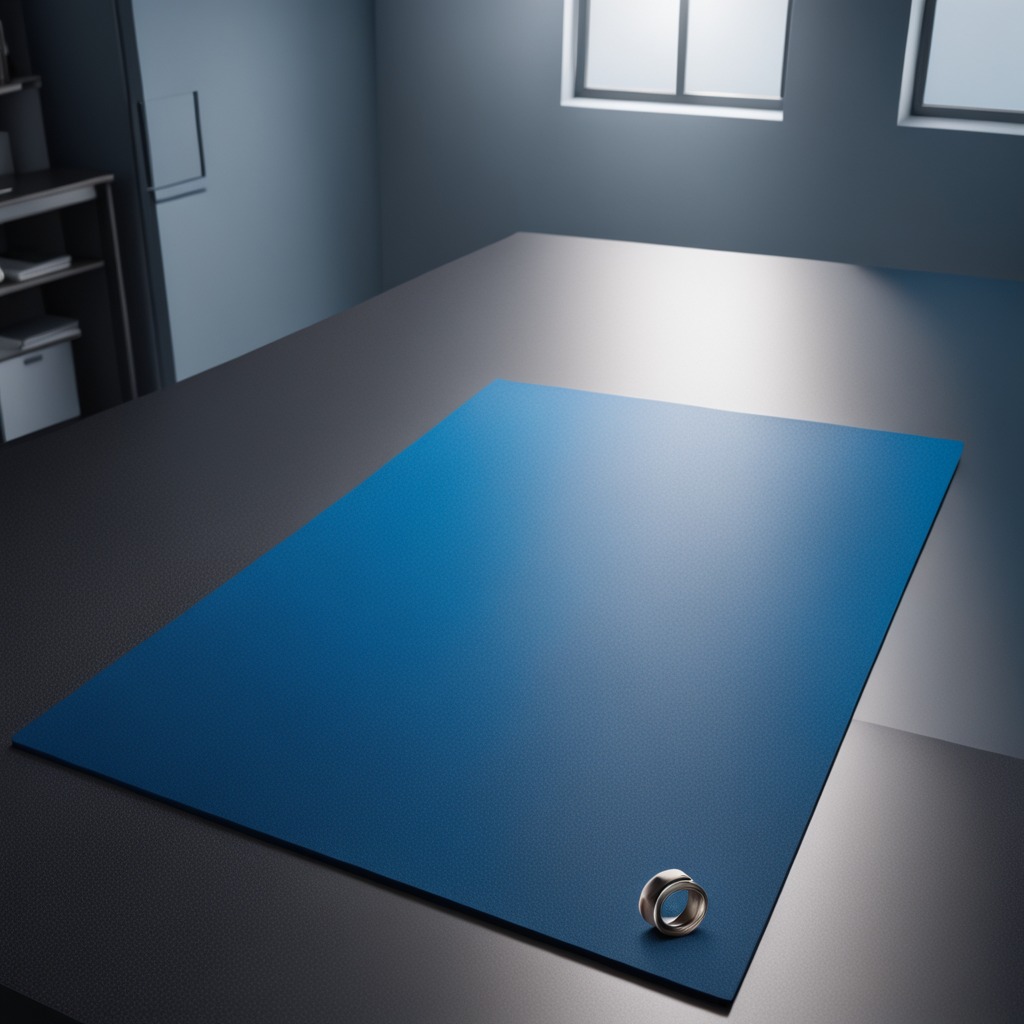
A metal nut is lying on a clean granite tabletop.